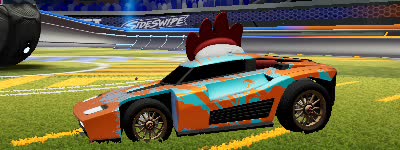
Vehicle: breakout